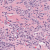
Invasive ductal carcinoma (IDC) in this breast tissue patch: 1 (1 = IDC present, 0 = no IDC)